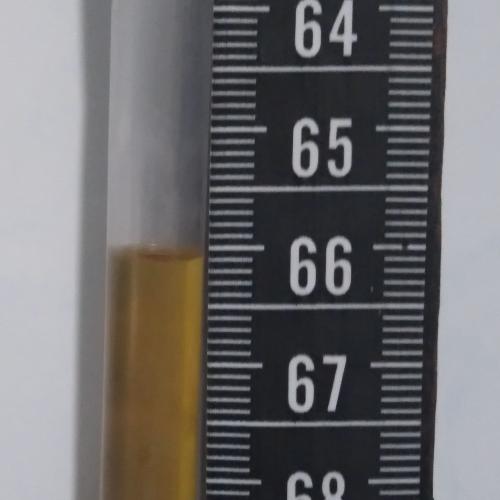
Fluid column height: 66.1 cm